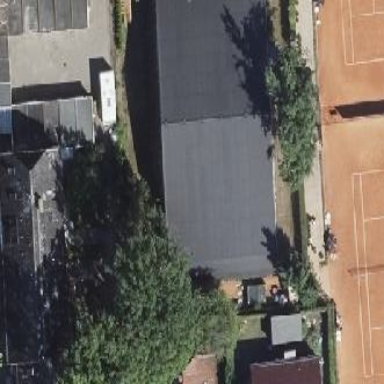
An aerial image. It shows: Sports hall building.